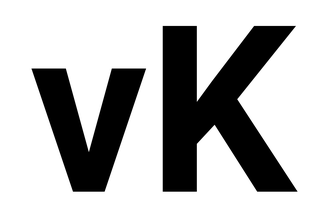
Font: Roboto_Bold